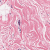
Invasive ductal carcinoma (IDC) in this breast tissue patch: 0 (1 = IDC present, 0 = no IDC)